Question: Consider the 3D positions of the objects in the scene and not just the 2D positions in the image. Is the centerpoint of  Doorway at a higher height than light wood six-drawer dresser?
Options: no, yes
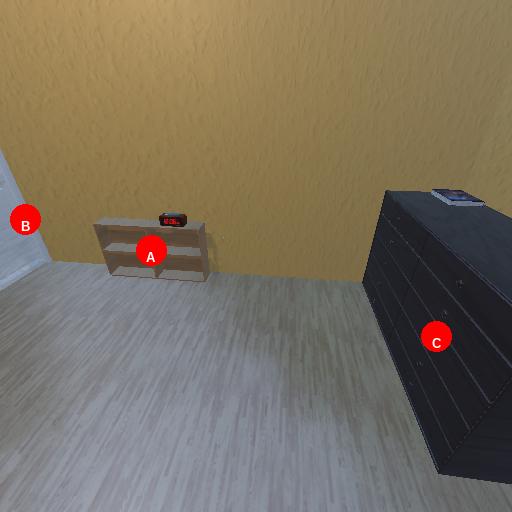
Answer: no